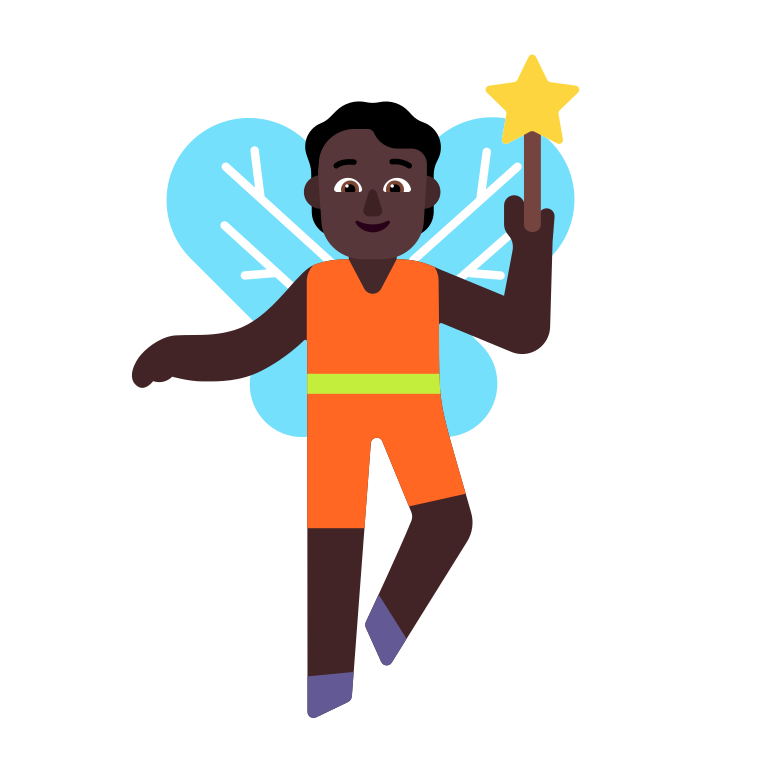
person fairy flat dark